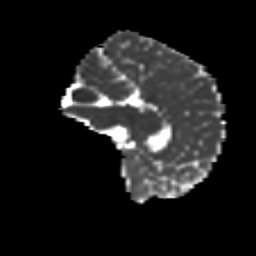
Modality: MD
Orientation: sagittal
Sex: male
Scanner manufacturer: siemens
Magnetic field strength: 3 T
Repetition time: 5 s
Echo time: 0.071 s